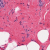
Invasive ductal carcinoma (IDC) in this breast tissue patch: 0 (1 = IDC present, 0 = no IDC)